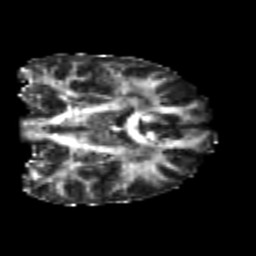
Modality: FA
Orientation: coronal
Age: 22
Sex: female
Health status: healthy
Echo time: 0.074 s